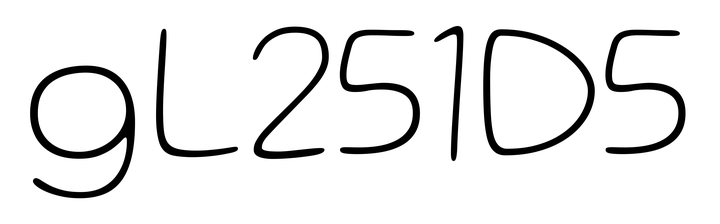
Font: Gluten_Thin